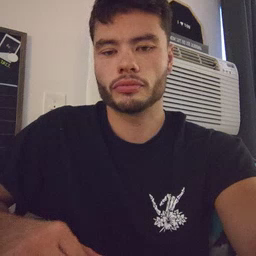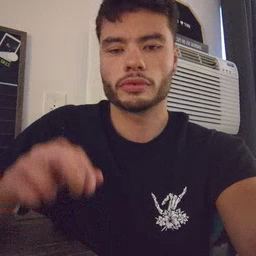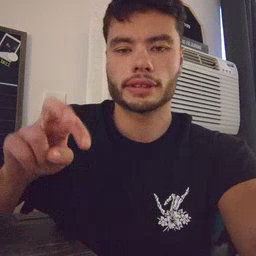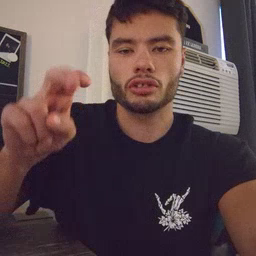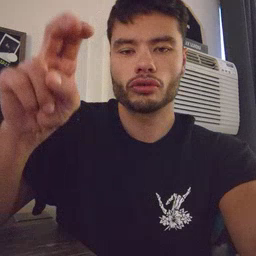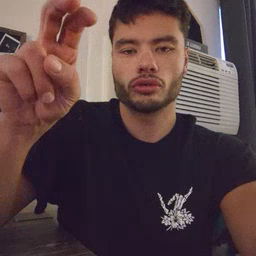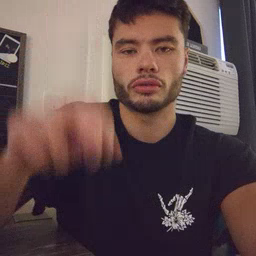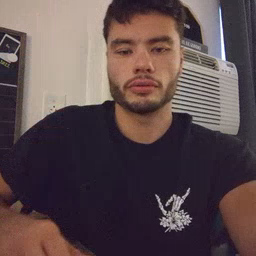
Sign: stairs